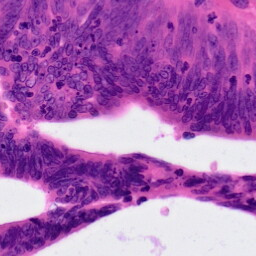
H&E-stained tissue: Colon